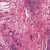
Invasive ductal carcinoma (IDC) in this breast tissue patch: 0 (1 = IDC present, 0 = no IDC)